Question: I have an inquiry on how to find the last row in excel vba. I am currently working on a project which requires me to find the last row of this particular worksheet called 'Annex 1A'.
A snip image of the worksheet is shown below:

For instance, from the image above, 'Row 32' and 'Row 33' contain empty values and I would like to derive the total of rows that is being used.
I have tried this following method :
Method 1
'''
LastRow = Sheets("Annex 1A").Cells.Find(What:="*", _
After:=Sheets("Annex 1A").Range("B1"), _
Lookat:=xlPart, _
LookIn:=xlFormulas, _
SearchOrder:=xlByRows, _
SearchDirection:=xlPrevious, _
MatchCase:=False).Row
'''
Method 2
'''
LastRow = Sheets("Annex 1A").Range("B" & Sheets("Annex1A").Rows.Count).End(xlUp).Row
'''
The 'LastRow' value would always return '31' instead of '33'. Is there any other way for me to derive the value of '33'?
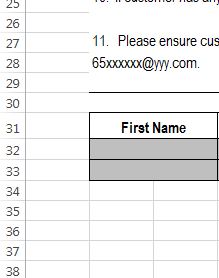
Answer: This method has worked for me in like 90% of the times I needed it:
'''
Lastrow = Sheets("Annex 1A").UsedRange.SpecialCells(xlCellTypeLastCell).row
'''